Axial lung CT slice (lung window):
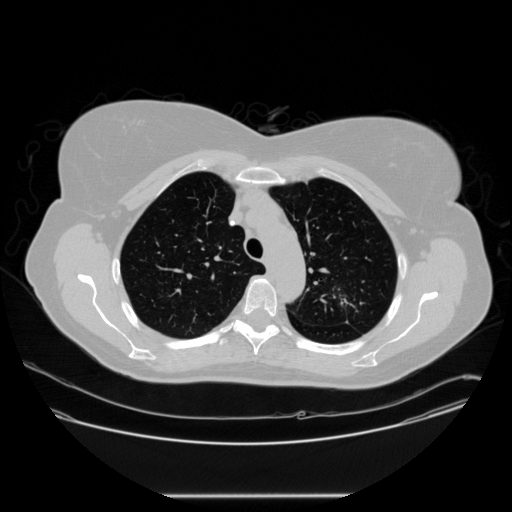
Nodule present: no